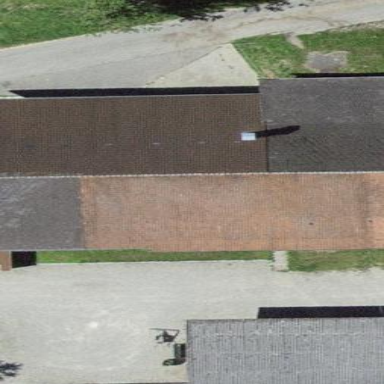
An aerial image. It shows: Barn.